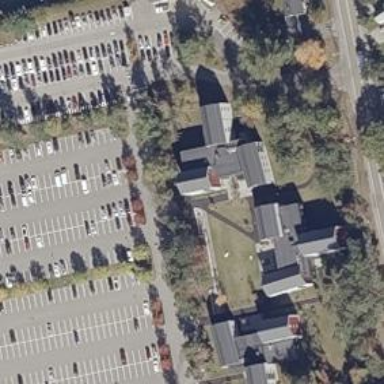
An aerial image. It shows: Parking area.